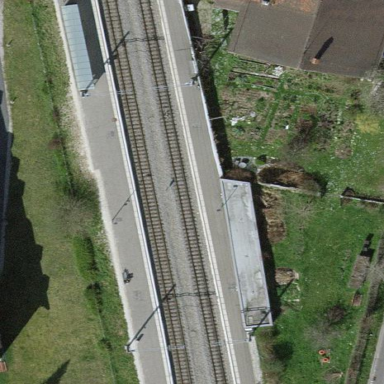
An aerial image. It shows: Platform for public transport and light rail services.